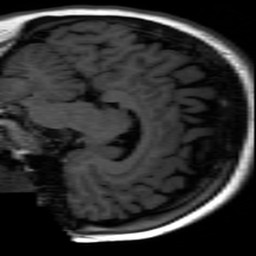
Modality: inplaneT1
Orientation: sagittal
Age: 21
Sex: female
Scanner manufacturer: ge
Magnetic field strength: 3 T
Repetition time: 2.499 s
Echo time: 0.02513 s